Question: I am trying to build grid elements in which there are two columns and each has a couple of rows of panel elements within them. Everything looks great except for when I scroll my navbar to the point of the grid elements. The elements overlap the navbar like they are floating on top. The weird thing is no other part of the page is doing this, everything is behind the navbar when I scroll except for the grid elements.
Here is an image of the effect I'm seeing:

Anyone have any idea what is going on? I am also using headroom.js for my navbar.
EDIT: Here is the link to the live website: (link taken down after finding answer, as website still under construction)
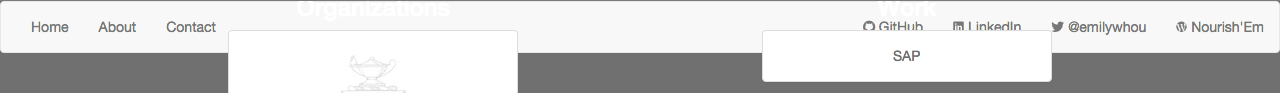
Answer: It's an issue with the navigation's z-index. Even just giving it a value of 1 fixed the overlap for me. FYI, the higher the number the less likely it will be under another element, so you should probably make it something like fifty billion (or 999).
'''
.headroom {
z-index: 999;
}
'''